Question: I have recently ran into a problem where my MapView appears to be using more memory than it should. I have disabled all my methods that are populating the annotations and downloading data etc and leaving the app just to the map view essentially. The map view is initialized and allocation in a singleton object called Map Manager that I use through the map because I use the map in multiple views. All the map handling methods reside in this object as well. When running my app, zooming, sculling, panning etc is very choppy and sluggish. I am running the newest iPad Mini.
When running the app on iOS7, within xCode the the memory utilization reports spikes at ~ 180MB of memory. If I run the app, then open Apple Maps at the same time and play around with it, I have caused my app to crash due to error: Terminated due to Memory Pressure.
Below is my map initializer and instruments profile while running the Allocations test:
'''
+ (id)sharedInstance
{
static LBMapManager *mapManager = nil;
static dispatch_once_t onceToken;
dispatch_once(&onceToken, ^{
// Intialize the class
mapManager = [[self alloc] init];
// Intialize map
mapManager.mapView = [[MKMapView alloc] init];
mapManager.mapView.mapType = [[LBSettings getObjectForKey:kLBSettingsMapType] intValue];
mapManager.mapView.showsBuildings = YES;
mapManager.mapView.showsPointsOfInterest = YES;
mapManager.mapView.autoresizingMask = UIViewAutoresizingFlexibleWidth | UIViewAutoresizingFlexibleHeight;
});
return mapManager;
}
'''
Photo:

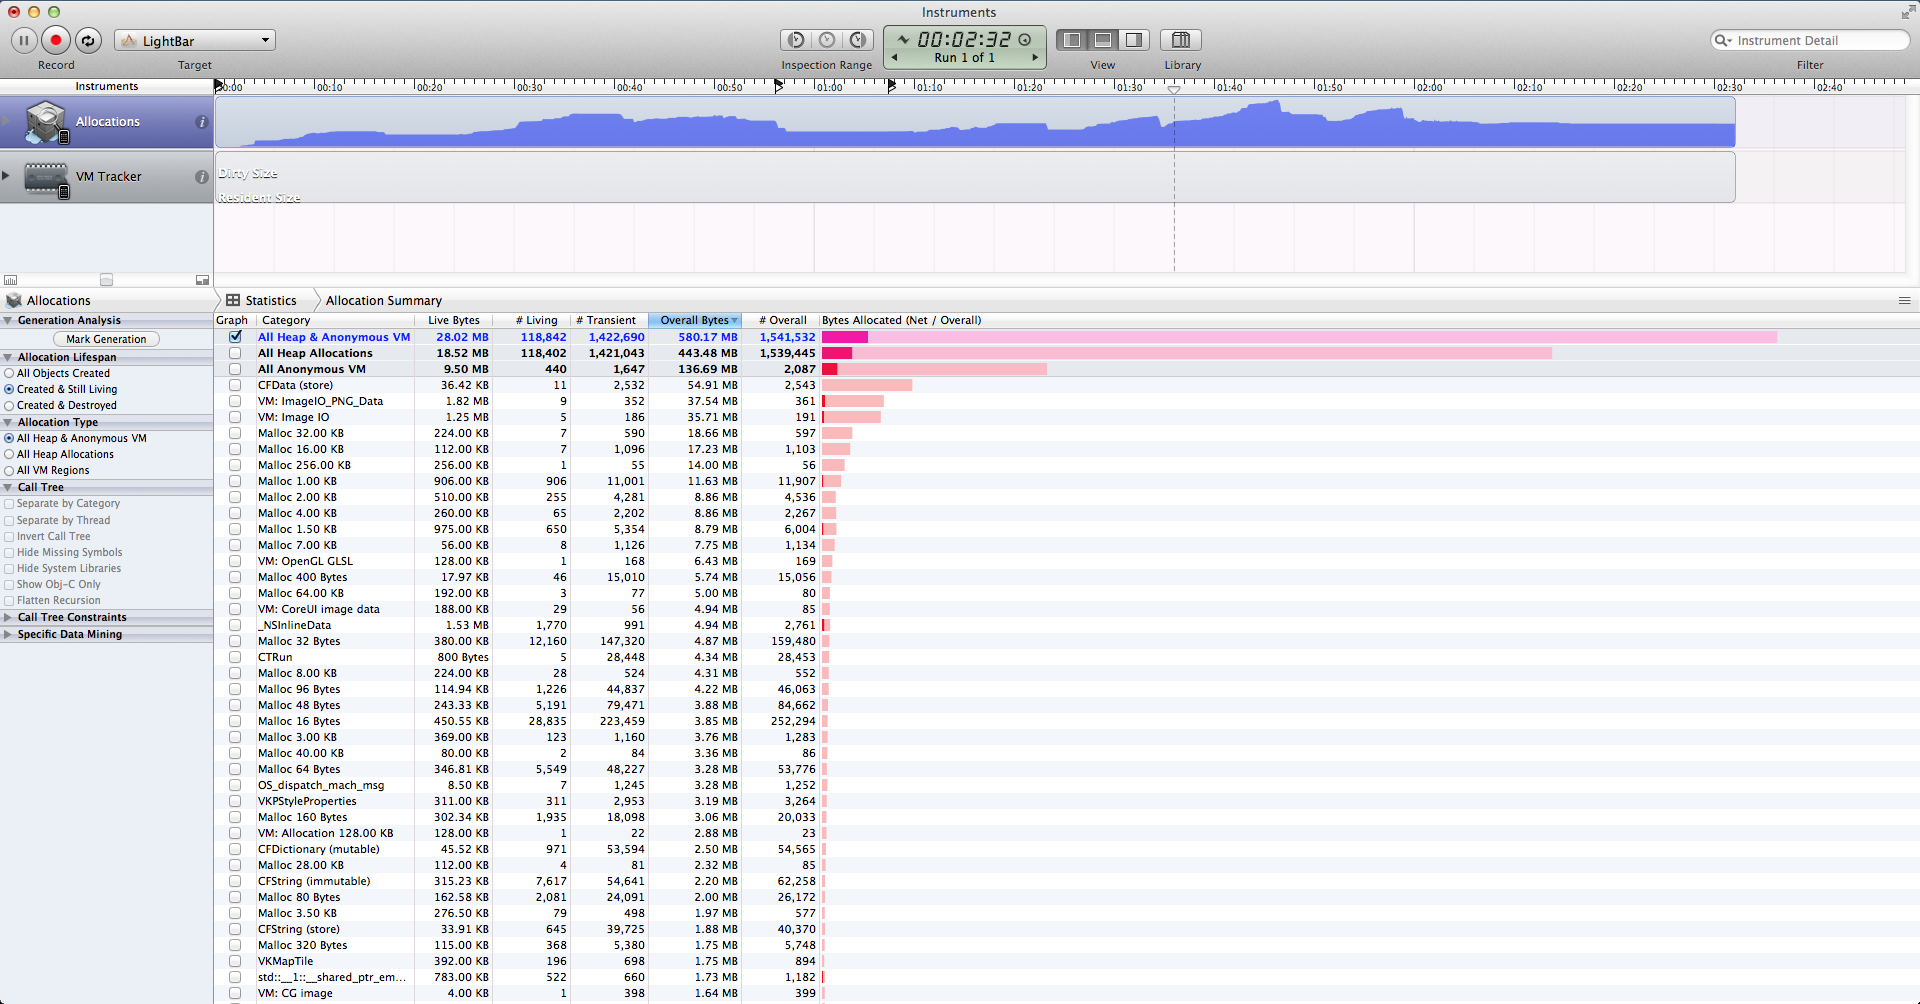
Answer: May it happen that you have NSZombies enabled?

You should disable this option anytime you are checking a memory issue, because it keeps in memory all objects ever created, thus causing memory issues.